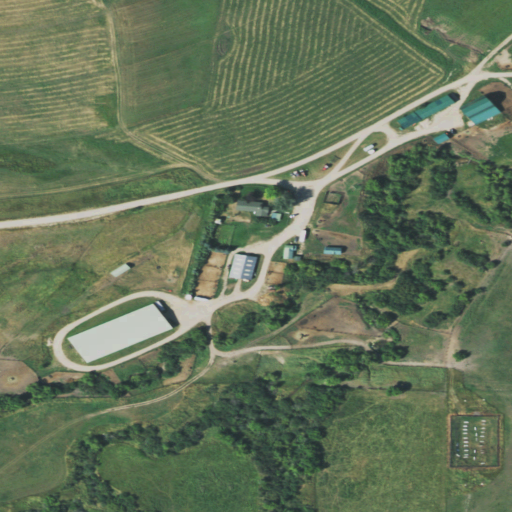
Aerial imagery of valley in Wyoming named Alder Gulch containing pasture, grassland, herbaceous wetlands, woody wetlands, open development, and medium intensity development